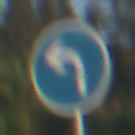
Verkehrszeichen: VorgeschriebeneFahrtrichtungLinks
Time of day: SunriseSunset
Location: Outdoor (Suburban)
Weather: PartlyCloudy
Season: NotSpecified
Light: Natural